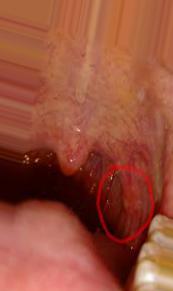
Condition: Mouth Ulcer